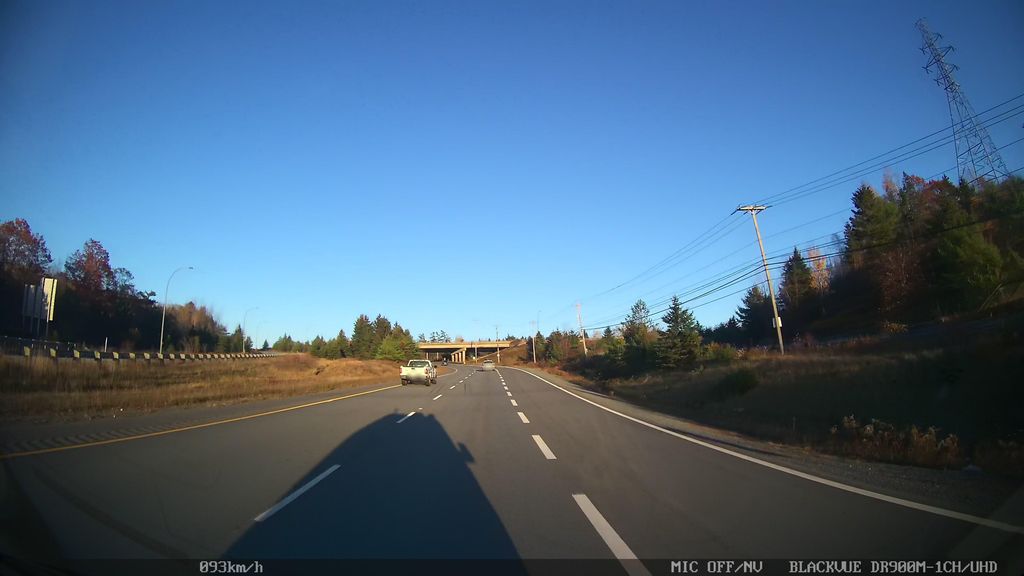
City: halifax